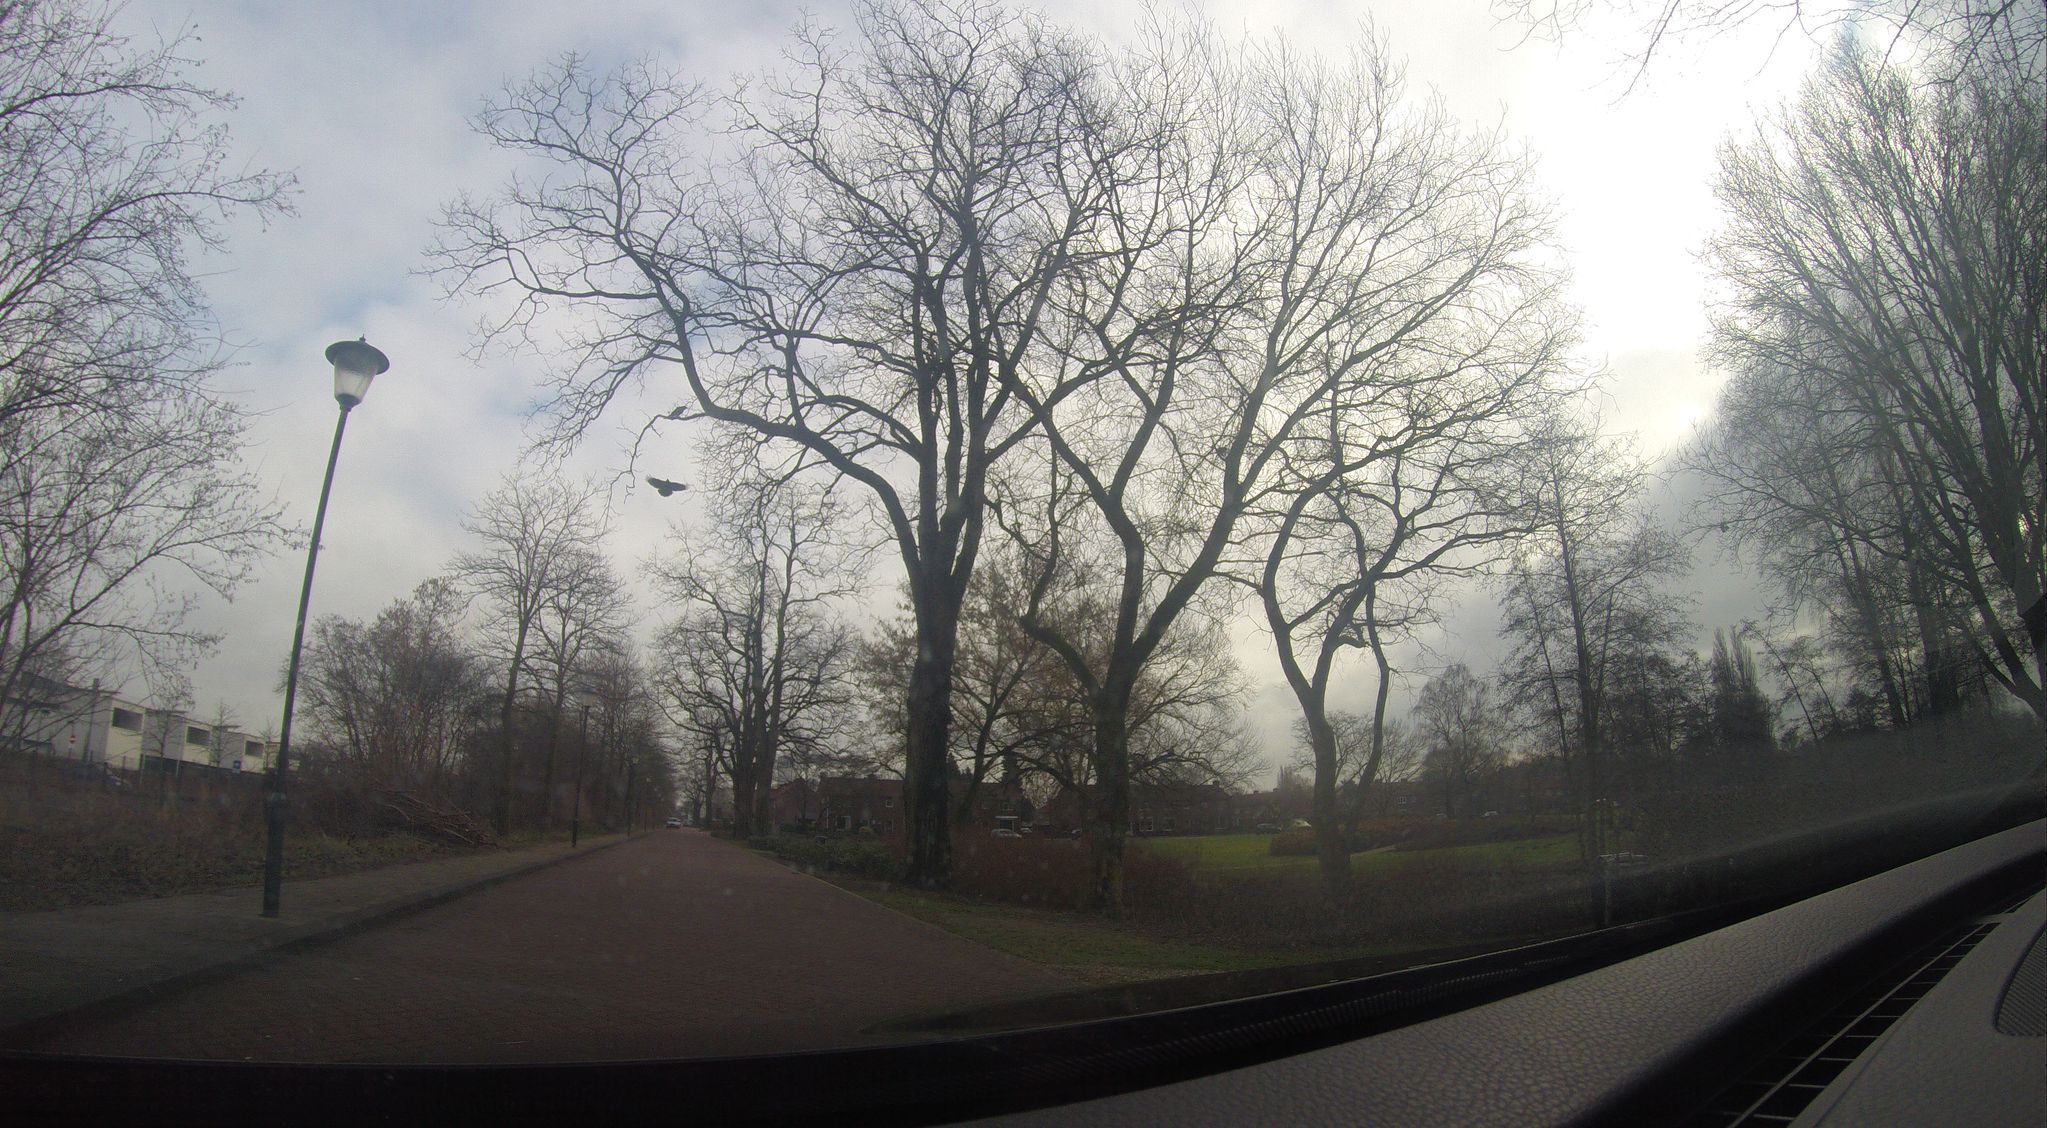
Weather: cloudy
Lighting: dusk/dawn
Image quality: slightly poor
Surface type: driving surface
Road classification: cycleway, steps
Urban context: suburban or peri-urban
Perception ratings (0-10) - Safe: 3.84, Lively: 6.13, Beautiful: 6.63, Boring: 4.7, Depressing: 4.33, Wealthy: 0.93